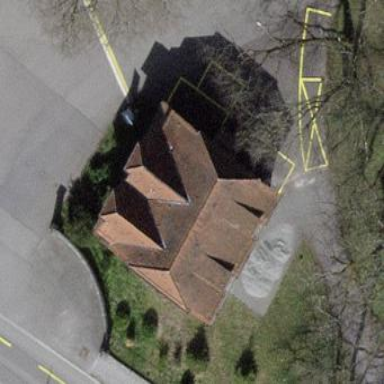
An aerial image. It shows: Hospital building.